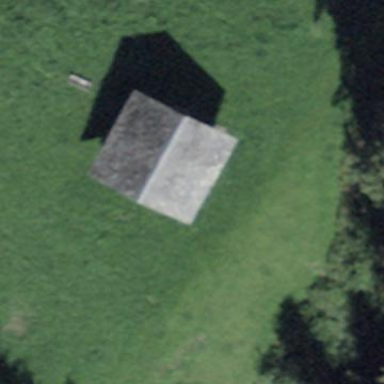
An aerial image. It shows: Rural barn.